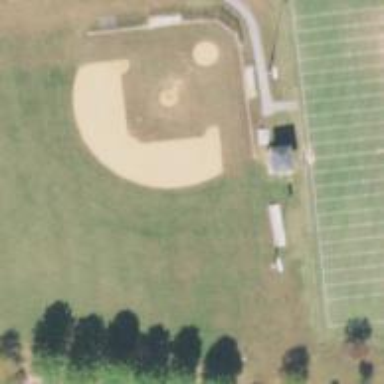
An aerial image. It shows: Baseball pitch for leisure land activities.